Platform: macOS
Application: Chrome
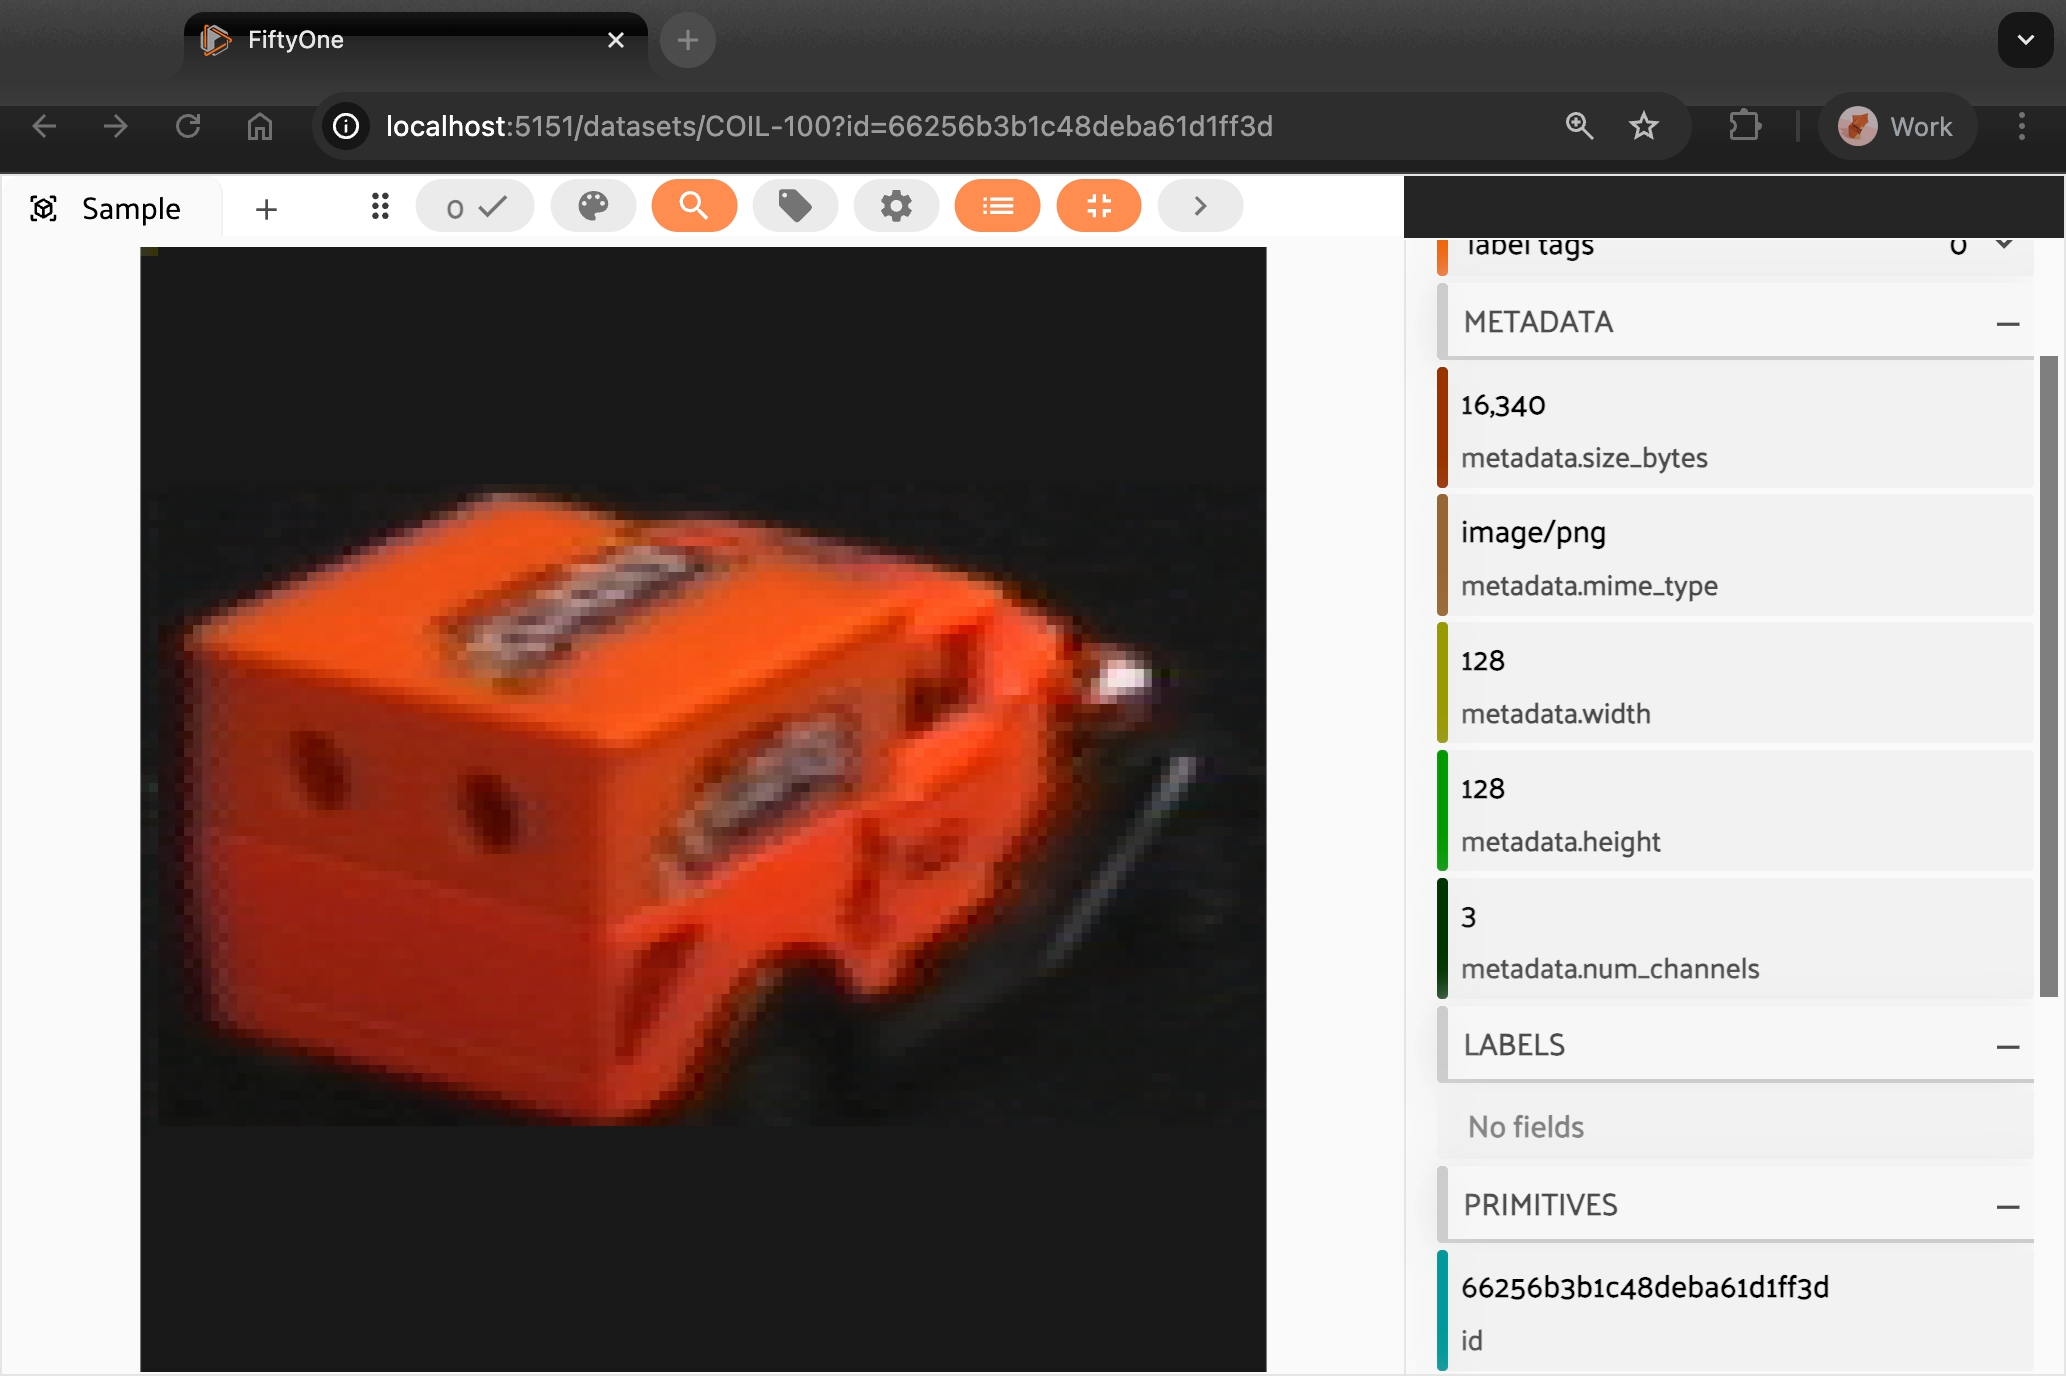
task_description: Scroll up on the sample modal sidebar
action_type: click
element_info: Slider
steps_since_start: 1

task_description: Scroll down on the sample modal sidebar
action_type: click
element_info: Slider
steps_since_start: 1

task_description: Scroll to the bottom of the sample modal sidebar
action_type: click
element_info: Slider
steps_since_start: 1

task_description: Exit full screen mode
action_type: click
element_info: Icon
steps_since_start: 1

task_description: Hide the sidebar from the modal
action_type: click
element_info: Icon
steps_since_start: 1
task_description: Locate the sidebar in the modal
action_type: hover
element_info: Menu Item
steps_since_start: 1